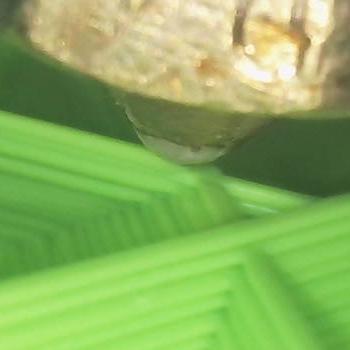
Flow rate: 89%